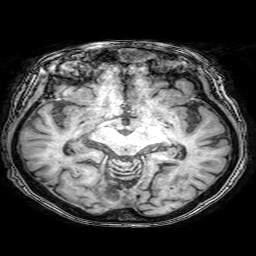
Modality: T1w
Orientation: coronal
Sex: female
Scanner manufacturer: philips
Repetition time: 0.008225 s
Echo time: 0.00377 s